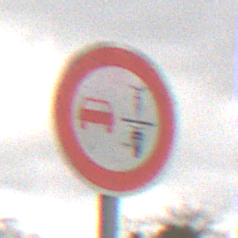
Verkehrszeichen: VerbotUeberholenEinspurigeFahrzeuge
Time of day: Midday
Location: Outdoor (Nature)
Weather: Overcast
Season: NotSpecified
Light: Natural